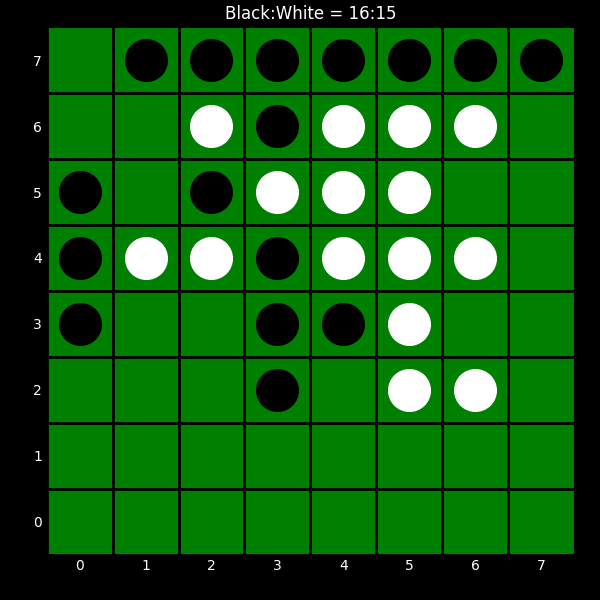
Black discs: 16
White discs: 15